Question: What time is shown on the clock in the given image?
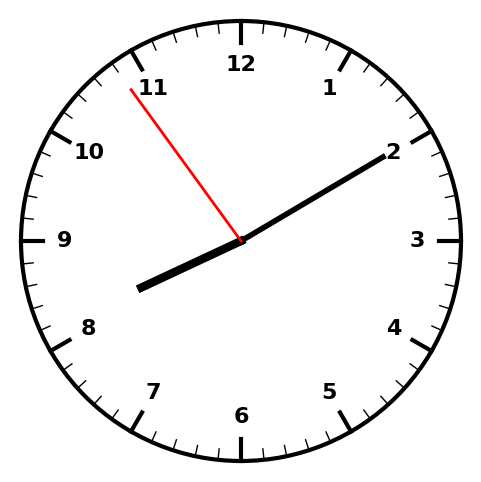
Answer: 08:09:54